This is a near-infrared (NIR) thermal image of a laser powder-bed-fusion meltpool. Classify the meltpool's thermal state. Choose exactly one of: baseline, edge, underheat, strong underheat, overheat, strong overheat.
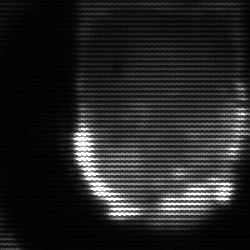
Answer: baseline